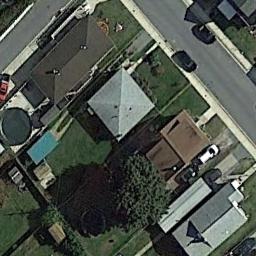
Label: medium_residential